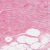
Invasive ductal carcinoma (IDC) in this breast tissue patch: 0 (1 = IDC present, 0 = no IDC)